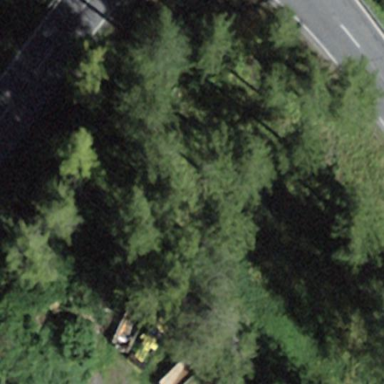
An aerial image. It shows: Forest dominated by needle-leaved trees.